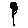
Label: flower